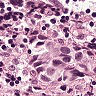
Metastatic tissue present: yes